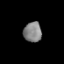
Tissue: prostate
Cell type: Myeloid cells
Senescence score: 0.3444
Nuclear area (px): 354
Mean DAPI intensity: 131.816